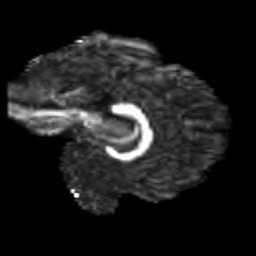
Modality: FA
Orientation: sagittal
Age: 21
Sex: male
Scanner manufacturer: siemens
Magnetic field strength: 3 T
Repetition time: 3.5 s
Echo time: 0.113 s